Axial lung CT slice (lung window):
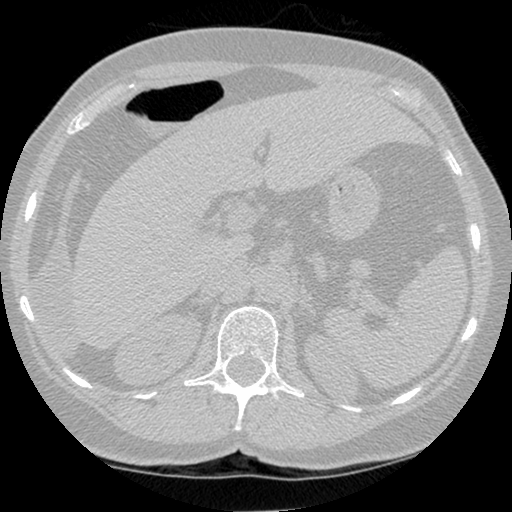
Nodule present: no